Field crop: maize
Growth stage: 2
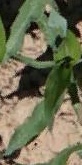
Species: maize